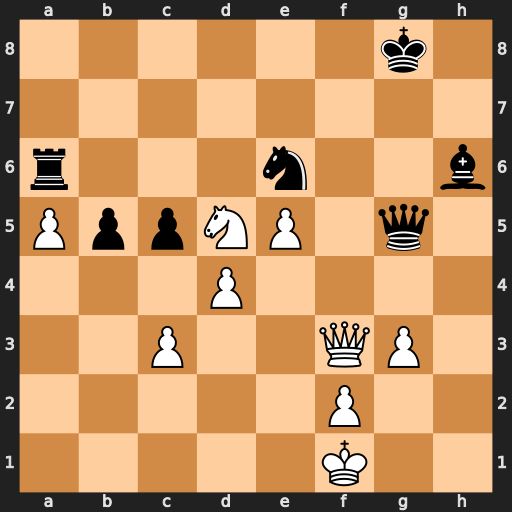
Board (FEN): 6k1/8/r3n2b/PppNP1q1/3P4/2P2QP1/5P2/5K2
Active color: w
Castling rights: -
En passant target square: -
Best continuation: Nf6+ Kh8 Qb7 Qc1+ Kg2 Nf4+ gxf4 Rxf6 exf6